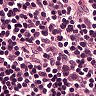
Metastatic tissue present: no